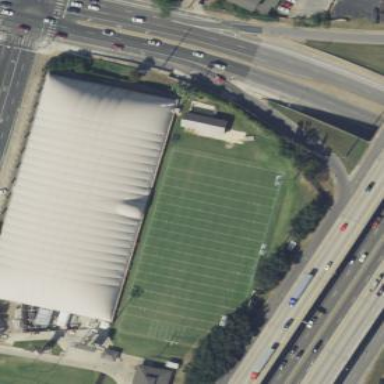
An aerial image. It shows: University building with American football pitch.